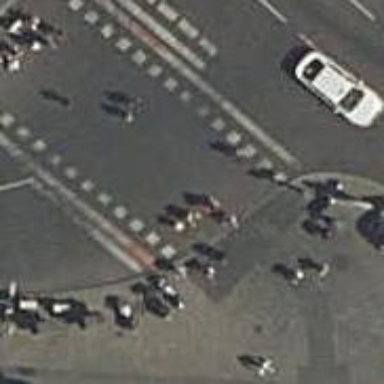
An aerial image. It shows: Kerb barrier.